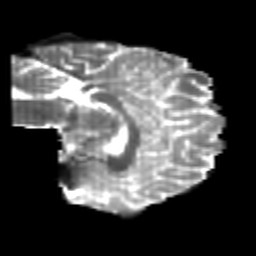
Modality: T2w
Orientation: sagittal
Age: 22
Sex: male
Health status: healthy
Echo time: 0.074 s